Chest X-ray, PA view. Patient: 71 years old, sex M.
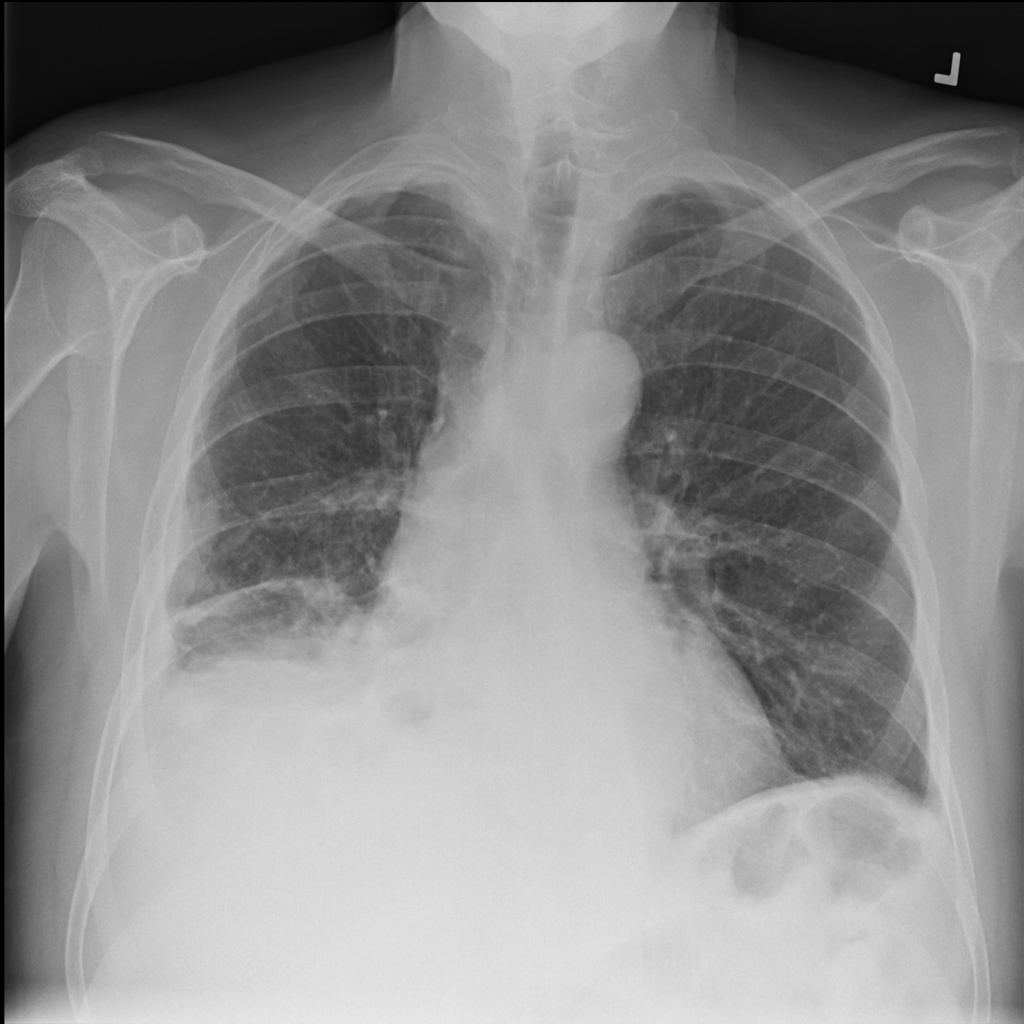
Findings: Consolidation, Mass